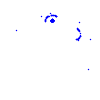
Particle: kaon